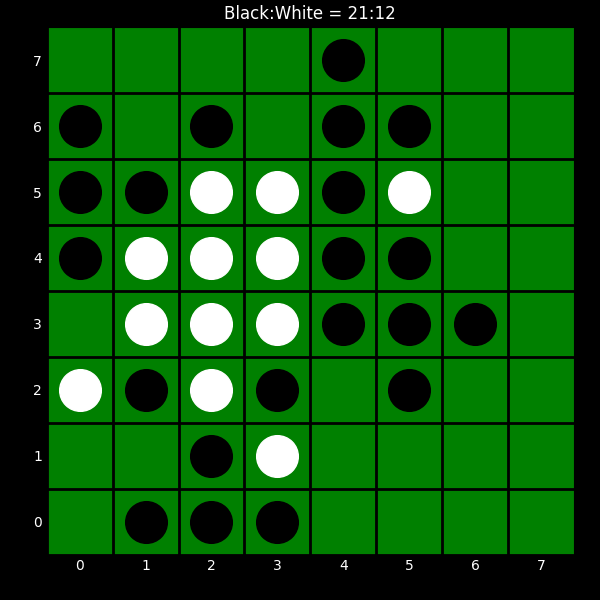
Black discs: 21
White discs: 12